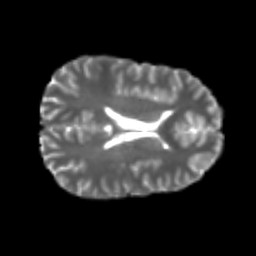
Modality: T2w
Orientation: axial
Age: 20
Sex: male
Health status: healthy
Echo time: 0.074 s